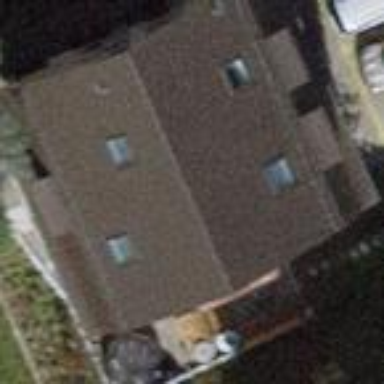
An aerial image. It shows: Building with tiled roof.